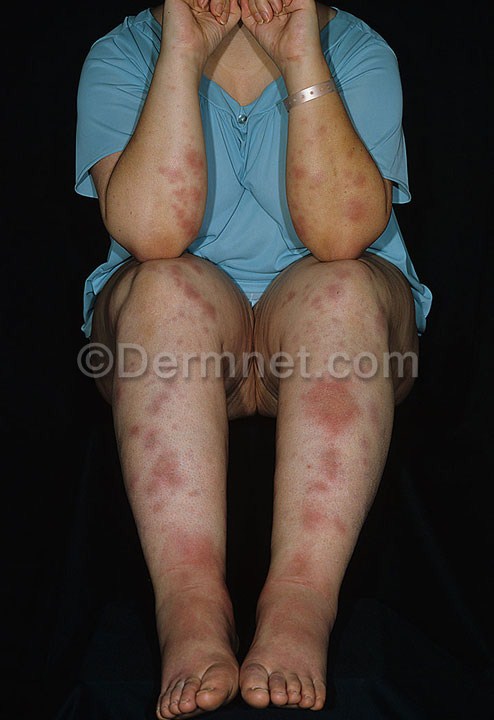
Disease: Vasculitis Photos